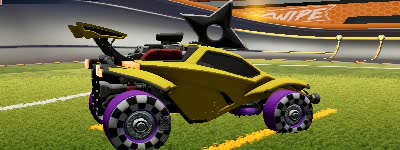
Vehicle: octane